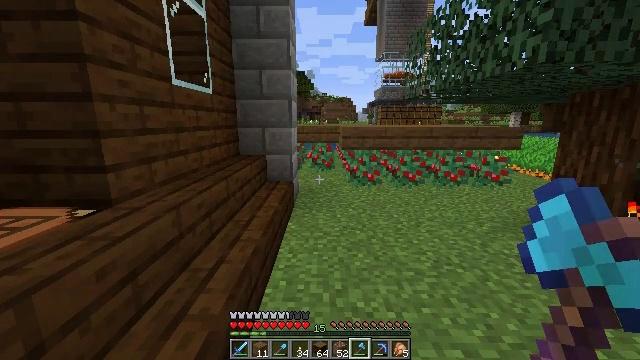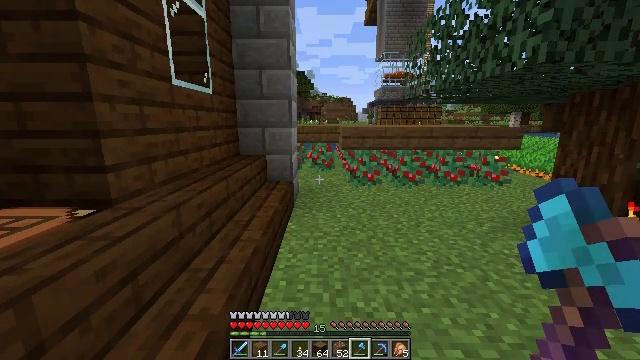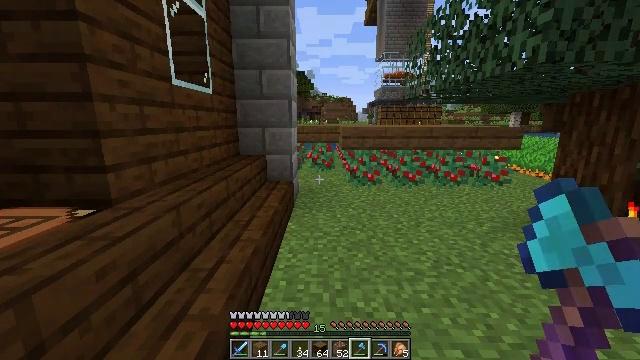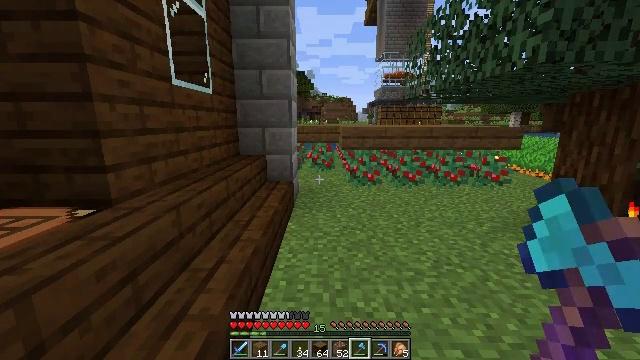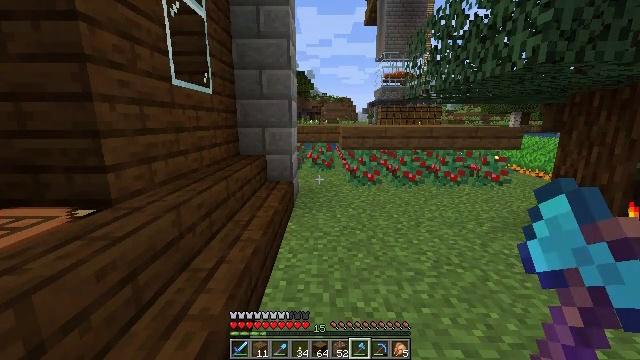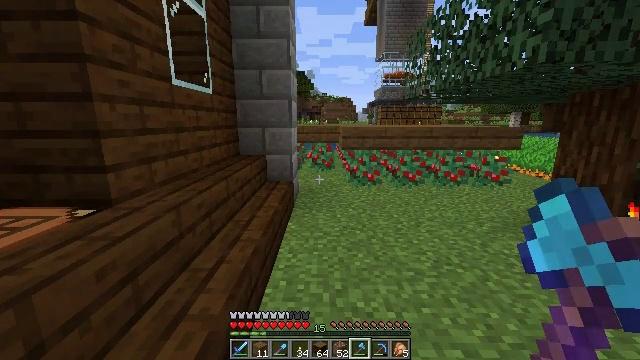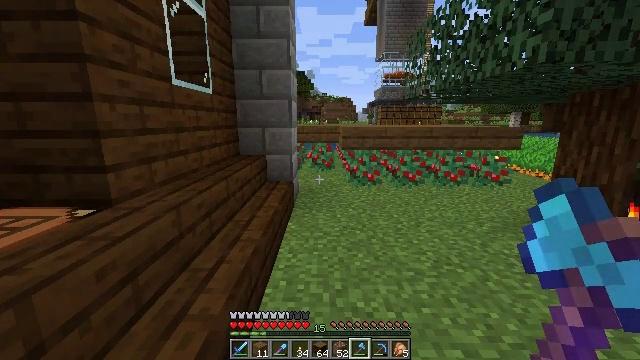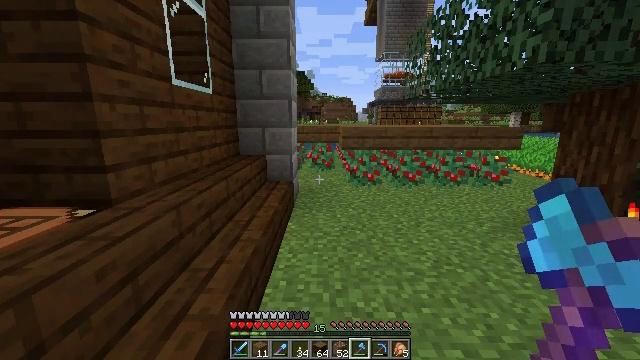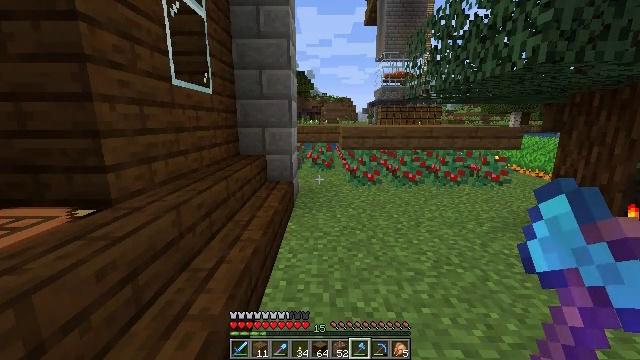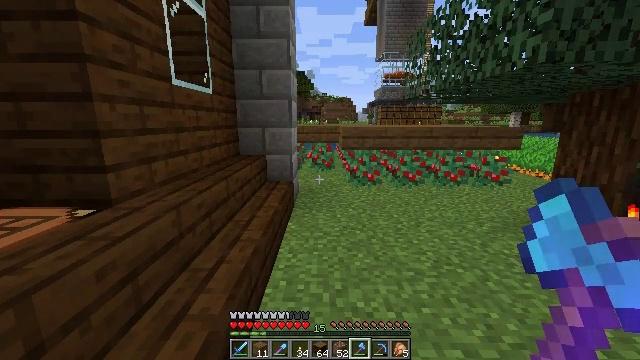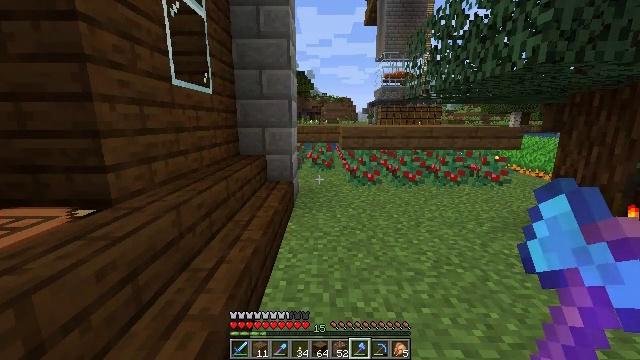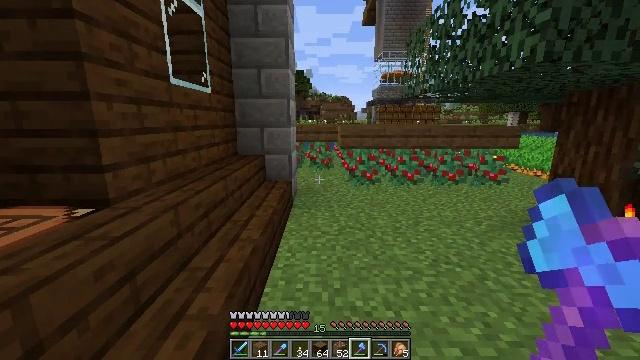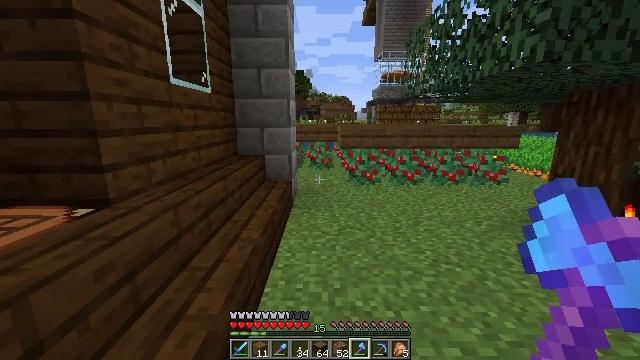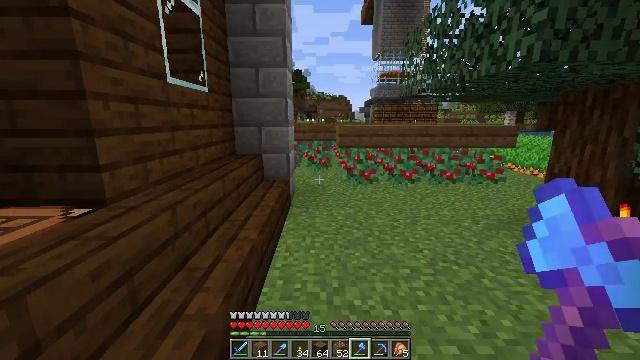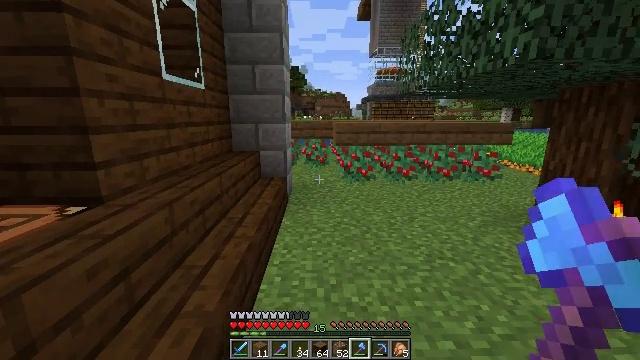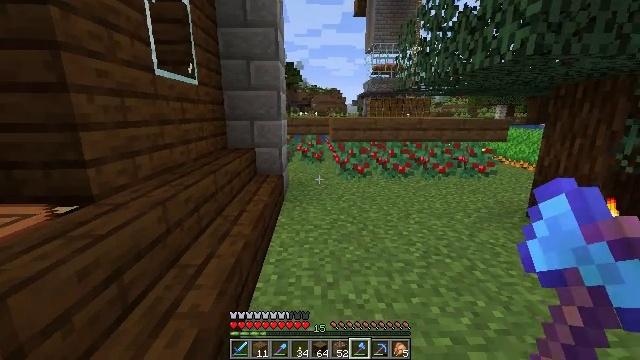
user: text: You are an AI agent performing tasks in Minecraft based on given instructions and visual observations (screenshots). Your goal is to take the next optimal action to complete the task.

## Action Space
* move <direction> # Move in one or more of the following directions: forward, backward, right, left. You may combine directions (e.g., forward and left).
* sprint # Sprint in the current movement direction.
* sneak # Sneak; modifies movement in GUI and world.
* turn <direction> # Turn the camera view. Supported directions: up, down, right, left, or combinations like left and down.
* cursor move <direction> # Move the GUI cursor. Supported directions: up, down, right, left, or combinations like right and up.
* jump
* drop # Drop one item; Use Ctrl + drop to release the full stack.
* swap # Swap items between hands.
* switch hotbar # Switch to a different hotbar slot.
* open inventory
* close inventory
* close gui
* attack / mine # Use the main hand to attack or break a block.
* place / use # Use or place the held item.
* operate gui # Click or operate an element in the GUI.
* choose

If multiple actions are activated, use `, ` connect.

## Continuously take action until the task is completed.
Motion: motion action
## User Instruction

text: Open the crafting table and craft a spruce pressure plate with spruce planks.
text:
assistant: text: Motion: no_op
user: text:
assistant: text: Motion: no_op
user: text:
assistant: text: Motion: no_op
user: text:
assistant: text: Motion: no_op
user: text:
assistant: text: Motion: no_op
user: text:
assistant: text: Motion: no_op
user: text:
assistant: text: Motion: no_op
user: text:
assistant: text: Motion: no_op
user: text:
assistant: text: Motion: no_op
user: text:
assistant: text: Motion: no_op
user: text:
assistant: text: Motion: no_op
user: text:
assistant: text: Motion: no_op
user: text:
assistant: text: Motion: no_op
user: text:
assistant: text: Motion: no_op
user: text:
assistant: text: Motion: move forward
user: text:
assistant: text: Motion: move forward
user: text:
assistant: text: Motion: move forward
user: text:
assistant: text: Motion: move forward
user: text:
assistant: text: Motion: move forward
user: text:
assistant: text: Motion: move forward, turn right and down
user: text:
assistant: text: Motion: move forward, sprint, turn right
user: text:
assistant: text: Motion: move forward, sprint, turn right
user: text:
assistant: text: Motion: move forward, sprint, turn right
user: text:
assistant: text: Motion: move forward, turn right
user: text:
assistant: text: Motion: move forward, turn right and down
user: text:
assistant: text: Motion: move forward, turn right
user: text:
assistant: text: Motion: move forward, turn right
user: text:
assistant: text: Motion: move forward, turn right
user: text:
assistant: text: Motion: move forward, turn right
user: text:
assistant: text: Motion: move forward, turn right